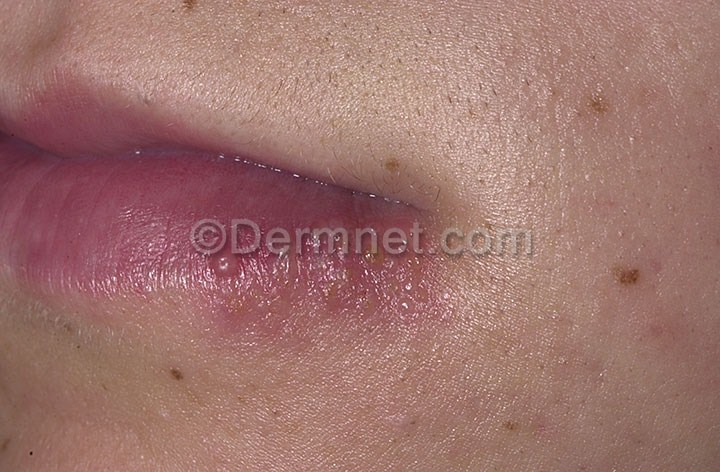
Disease: Warts Molluscum and other Viral Infections